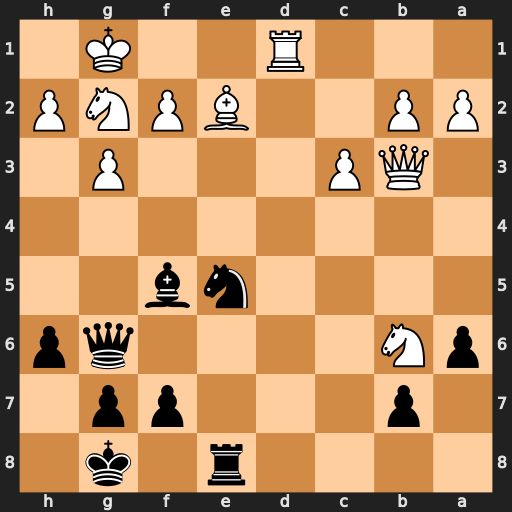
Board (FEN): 4r1k1/1p3pp1/pN4qp/4nb2/8/1QP3P1/PP2BPNP/3R2K1
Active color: b
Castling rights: -
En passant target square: -
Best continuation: Bc2 Qd5 Bxd1 Bxd1 Qxb6